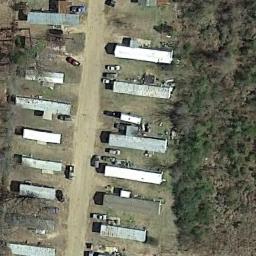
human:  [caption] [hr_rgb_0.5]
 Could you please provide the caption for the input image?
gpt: The mobile home park has some mobile homes arranged in lines and a road goes through the mobile home park .

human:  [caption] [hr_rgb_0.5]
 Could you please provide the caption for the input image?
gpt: The mobile home park is on the bare land next to some trees .

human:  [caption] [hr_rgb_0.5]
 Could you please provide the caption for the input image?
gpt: Here are four rows of white mobile homes .

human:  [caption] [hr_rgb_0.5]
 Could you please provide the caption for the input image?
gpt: There are many buildings in the mobile home park .

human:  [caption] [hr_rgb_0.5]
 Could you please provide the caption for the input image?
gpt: There are some buildings and trees in the mobile home park .